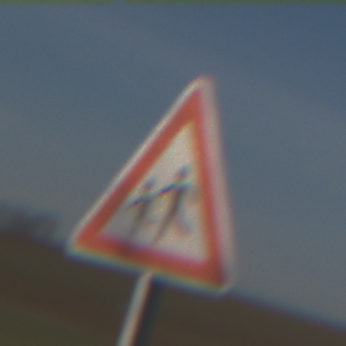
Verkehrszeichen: KinderRechts
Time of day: MorningAfternoon
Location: Outdoor (Nature)
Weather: Clear
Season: Winter
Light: Natural